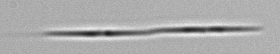
Label: Pseudo-nitzschia